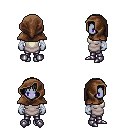
a pixel art fantasy rpg character, female body template, dark elf, purple skin, white tunic, metal pants, gray plain hairstyle, cloth hood, white cloth bandages, metal boots, four views (front, back, left, right), 2x2 character sprite sheet, small pixel art, hard edges, no anti-aliasing